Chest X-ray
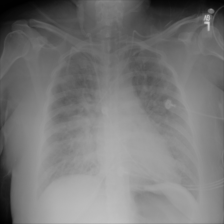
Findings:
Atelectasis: negative
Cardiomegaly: negative
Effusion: negative
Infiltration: negative
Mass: negative
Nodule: negative
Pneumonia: negative
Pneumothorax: negative
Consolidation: negative
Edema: positive
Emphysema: negative
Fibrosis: negative
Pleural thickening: negative
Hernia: negative